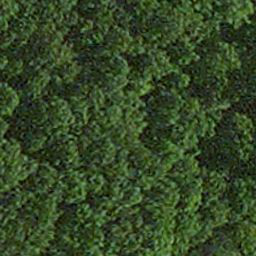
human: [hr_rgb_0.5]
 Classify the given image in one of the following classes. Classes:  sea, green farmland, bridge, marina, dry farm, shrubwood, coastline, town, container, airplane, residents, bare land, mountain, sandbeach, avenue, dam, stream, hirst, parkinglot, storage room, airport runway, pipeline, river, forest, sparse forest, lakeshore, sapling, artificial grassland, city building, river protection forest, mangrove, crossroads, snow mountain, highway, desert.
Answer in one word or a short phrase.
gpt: forest